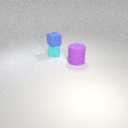
small blue rubber cube above small cyan rubber cube